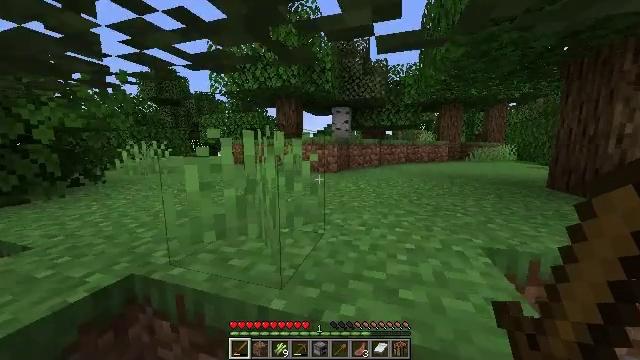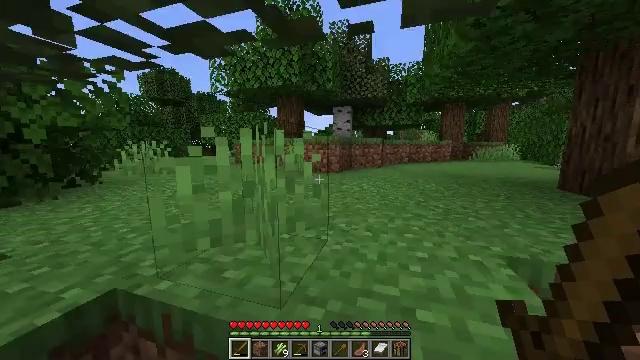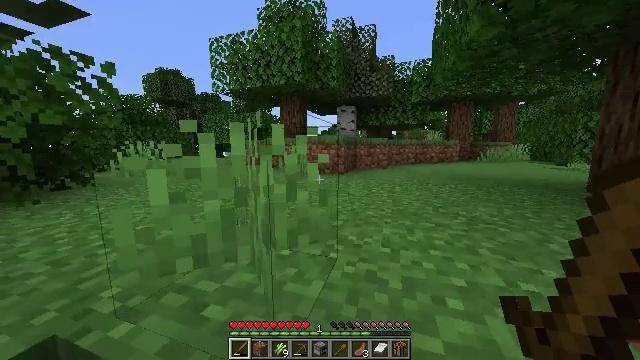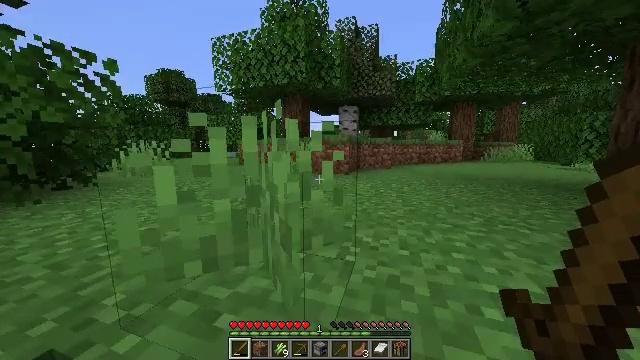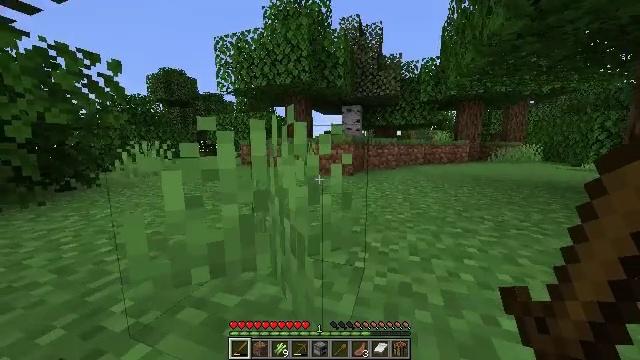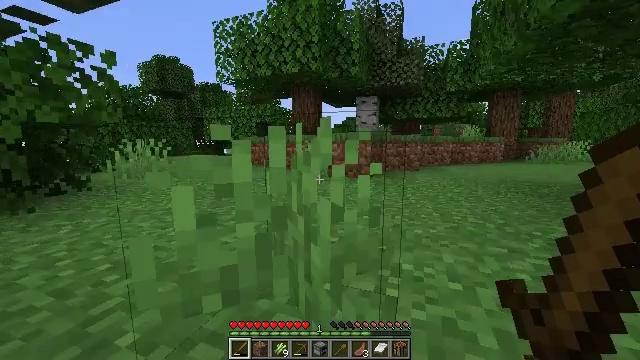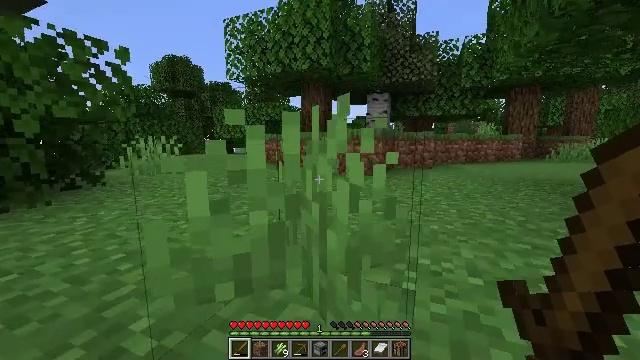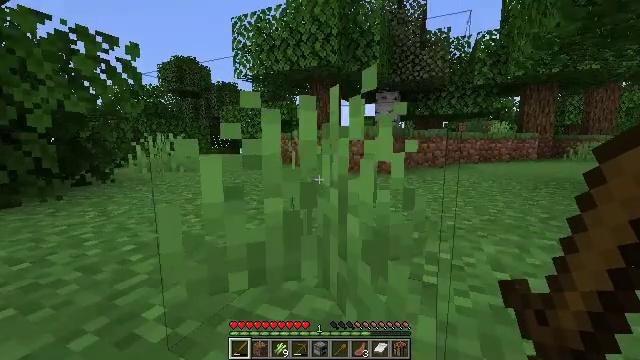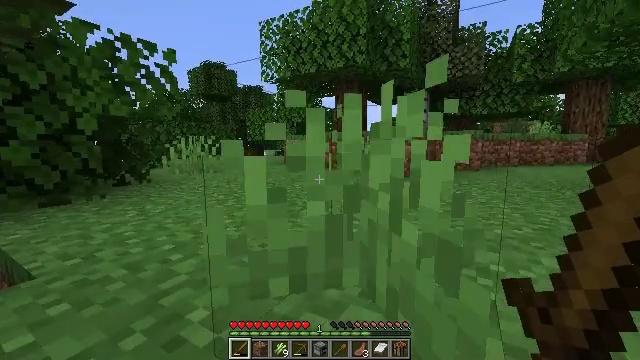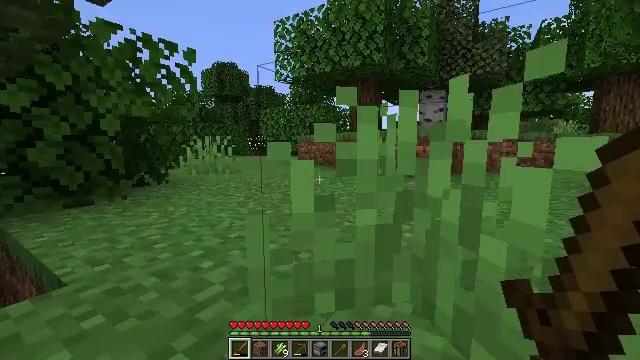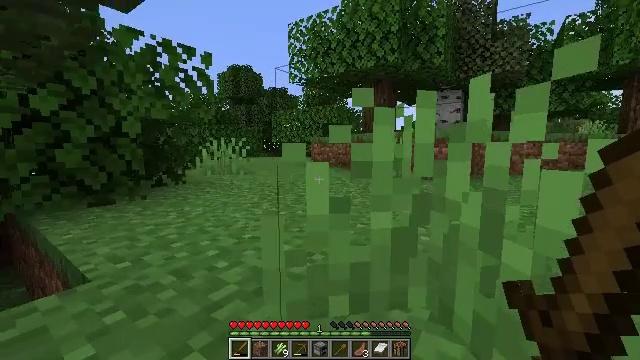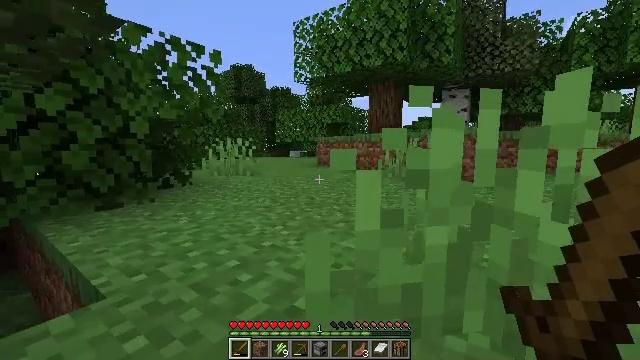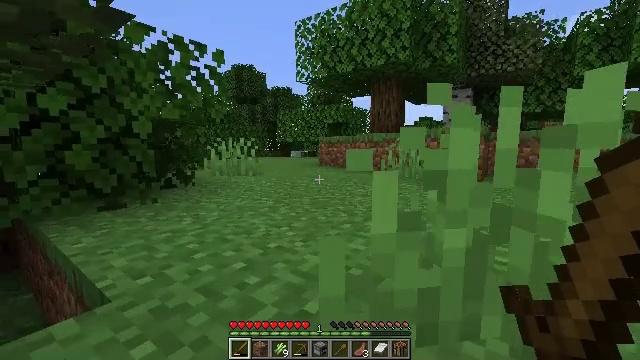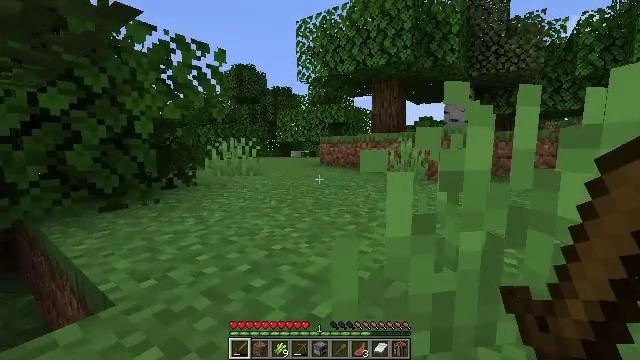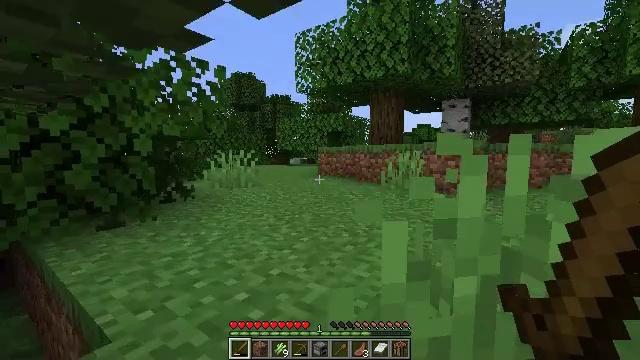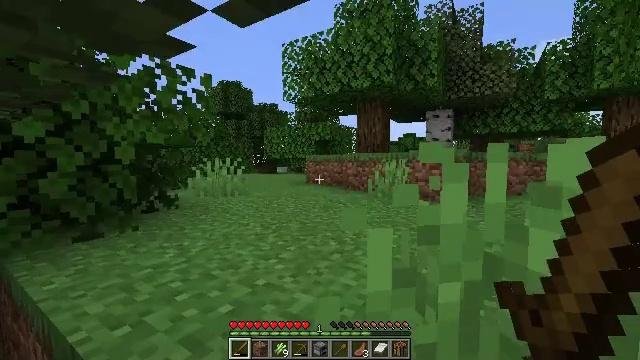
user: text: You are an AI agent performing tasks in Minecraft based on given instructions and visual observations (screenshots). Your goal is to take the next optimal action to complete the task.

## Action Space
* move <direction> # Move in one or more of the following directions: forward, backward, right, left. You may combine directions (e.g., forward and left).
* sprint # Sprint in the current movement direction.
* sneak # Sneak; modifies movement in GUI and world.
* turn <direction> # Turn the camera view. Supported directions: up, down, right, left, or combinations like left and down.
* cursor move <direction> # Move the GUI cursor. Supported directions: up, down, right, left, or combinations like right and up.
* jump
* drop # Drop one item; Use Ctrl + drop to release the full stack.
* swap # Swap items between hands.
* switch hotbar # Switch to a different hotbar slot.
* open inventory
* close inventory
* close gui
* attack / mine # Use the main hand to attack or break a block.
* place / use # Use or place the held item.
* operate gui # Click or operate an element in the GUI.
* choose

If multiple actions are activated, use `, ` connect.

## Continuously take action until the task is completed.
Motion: motion action
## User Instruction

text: Collect sugar cane near water sources.
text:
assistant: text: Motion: move forward, sprint, jump
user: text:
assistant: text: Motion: move forward, sprint, jump
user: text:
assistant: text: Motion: move forward, sprint, jump
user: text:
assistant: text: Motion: move forward, sprint, jump
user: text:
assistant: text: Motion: move forward, sprint, turn left, jump
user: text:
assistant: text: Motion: move forward, sprint, turn left, jump
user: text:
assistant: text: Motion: move forward, sprint, turn left, jump
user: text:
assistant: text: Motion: move forward, sprint, turn left, jump
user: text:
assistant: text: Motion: move forward, sprint, turn left, jump
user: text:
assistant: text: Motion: move forward, sprint, turn left, jump
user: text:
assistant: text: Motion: move forward, sprint, jump
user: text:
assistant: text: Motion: move forward, sprint, jump
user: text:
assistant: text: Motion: move forward, sprint, jump
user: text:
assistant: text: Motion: move forward, sprint, turn up, jump
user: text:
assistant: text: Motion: move forward, sprint, turn right and up, jump
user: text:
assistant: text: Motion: move forward, sprint, turn right and up, jump
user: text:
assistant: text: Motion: move forward, sprint, turn right and up, jump
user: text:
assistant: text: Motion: move forward, sprint, turn right and up, jump
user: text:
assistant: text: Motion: move forward, sprint, turn right, jump
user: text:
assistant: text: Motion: move forward, sprint, turn right, jump
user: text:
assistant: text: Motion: move forward, sprint, turn right, jump
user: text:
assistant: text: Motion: move forward, sprint, turn right, jump
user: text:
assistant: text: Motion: move forward, sprint, jump
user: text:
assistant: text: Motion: move forward, sprint, jump
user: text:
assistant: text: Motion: move forward, sprint, jump
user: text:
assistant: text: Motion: move forward, sprint, jump
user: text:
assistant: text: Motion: move forward, sprint, jump
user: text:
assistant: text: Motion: move forward, sprint, turn right, jump
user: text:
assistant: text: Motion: move forward, sprint, turn right, jump
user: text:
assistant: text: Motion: move forward, sprint, turn right, jump